Question: Working on my first PHP script that interacts with SQL. I'm so close I can smell it!
I'm trying to return the MAX date in a table and received the following message where the date should be:
> Parse error: syntax error, unexpected T_VARIABLE in
/Applications/XAMPP/xamppfiles/htdocs/tslocal/themes/myname/views/reports/get_vote_date.php
on line 25
Line 25 is '$result = mysqli_query($dbc, $query);'in the script below.
Here is the script, I've stared at it till my eyes bleed but there's the uncertainty that it's "wrong" because I'm new to this:
'''
<?php # script get_vote_date
// This file contains the db info
// This file establishes a mysql connection, connects to the db and then gets the most recent vote date for a particular page (incident_id).
DEFINE ('DB_USER', 'myname');
DEFINE ('DB_PASSWORD', 'somepass123');
DEFINE ('DB_HOST', 'localhost');
DEFINE ('DB_NAME', 'sitename');
// make the db connection
$dbc = @mysqli_connect('DB_HOST','DB_USER','DB_PASSWORD','DB_NAME')
OR die ('Could not connect to mysql: ' . mysqli_connect_error());
// Set the encoding
mysqli_set_charset($dbc, 'utf8');
// set the query variable
$query = 'SELECT MAX(rating_date)
FROM rating
WHERE incident_id = $incident_id;'
//connect and run the query
$result = mysqli_query($dbc, $query);
echo $result;
?>
'''
If it's of any value, here is a screen of the table I am trying to pull data from:

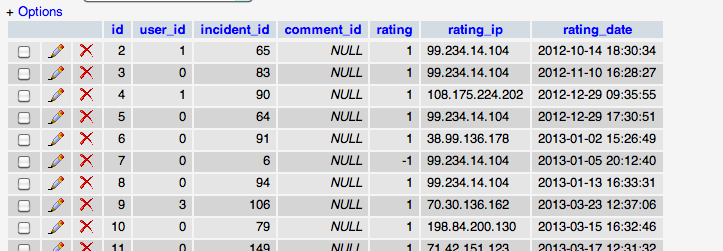
Answer: The real error -- missing (actually misplaced) semicolon -- is in the previous statement:
'''
$query = 'SELECT MAX(rating_date)
FROM rating
WHERE incident_id = $incident_id;' // <-- TODO: Put the ; outside of the string literal
//connect and run the query
$result = mysqli_query($dbc, $query);
'''
To PHP, it syntactically looks like
'''
$query = "string" $result = mysqli_query(...);
'''
which is of course a parse error. Note that a semicolon inside a string literal has no special meaning to PHP -- it does terminate the statement (though it would produce an SQL error :) ).
Unfortunately, PHP fails to see you intent on line 22 and detects the error only on line 25.